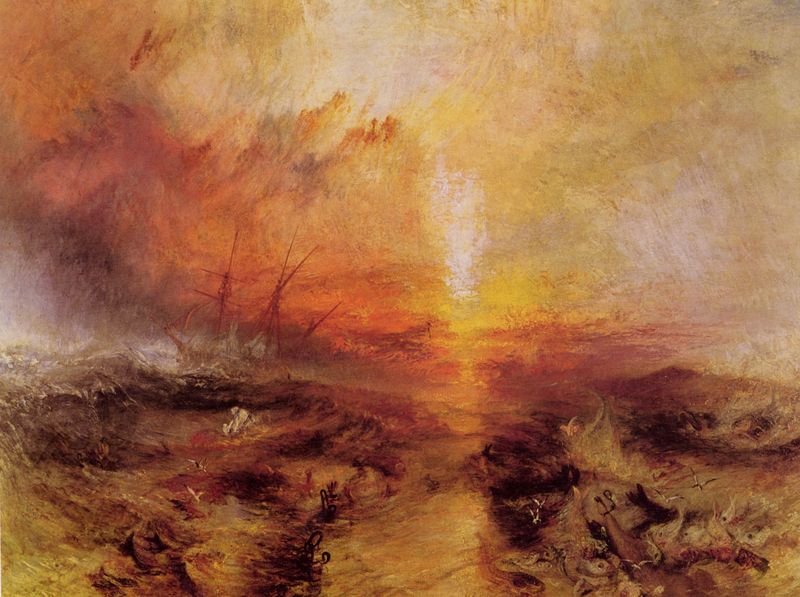
Titel: Sklavenhändler werfen die Toten und die Sterbenden über Bord. Typhon kommt herbei
Künstler: William Turner
Standort: Boston (Massachusetts)
Institution: Museum of Fine Arts
Schlagwörter: feuer, gemälde, himmel, meer, schatten, vogel, wasser, weiß, wolken, gelb, landschaft, menschen, ocker, see, abend, braun, grau, hell, licht, orange, schwarz, ölbild, rot, tiere, wolke, beige, malerei, tod, tot, öl, ast, dämmerung, horizont, morgen, natur, sonnenaufgang, spiegelung, vögel, wind, sonne, gold, rosa, boot, boote, pferd, gischt, schiff, schiffe, segel, segelboot, welle, wellen, mast, segelschiff, farben, abendsonne, dunst, farbe, sonnenuntergang, untergehen, masten, romantik, schaum, angst, brand, flut, fluten, gewalt, krieg, möwe, möwen, naturgewalt, orkan, schiffbruch, seenot, sinken, sturm, stürmisch, treibgut, trümmer, turner, unglück, untergang, unwetter, wetter, woge, wogen, zerstörung, duktus, stimmung, abendrot, impression, regen, flammen, bedrohlich, seegang, fisch, verschwommen, hilfe, leid, landscahft, schaumkronen, wal, walfang, wellenkamm, wellenkämme, kentern, rettung, fische, kronen, boje, segelmast, peitschen, seeschlacht, kringel, brunst, william, brechen, picken, william turner, gisch, brecher, gepeitscht, feurig, gräben, atmospäre, lichteinbruch, mehrr, wogenmacht, überleben, feuersturm, 1780, sturm#schifffe, ertrinkene, feuerstiurm, fissch, unwewtter